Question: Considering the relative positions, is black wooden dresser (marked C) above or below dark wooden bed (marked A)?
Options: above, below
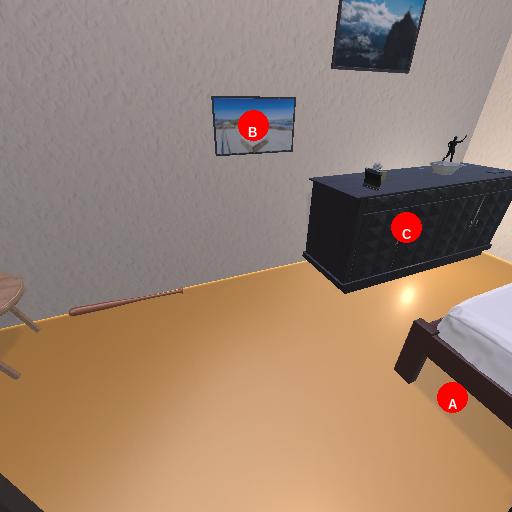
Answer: above